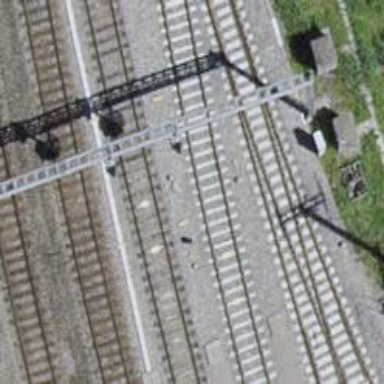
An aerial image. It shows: Rail siding with electrified contact lines for trains.